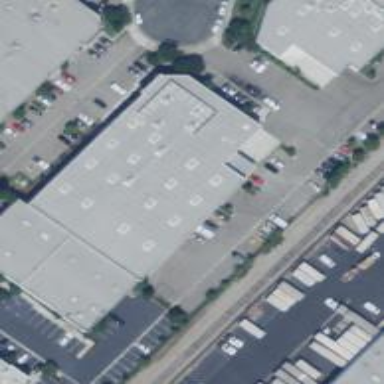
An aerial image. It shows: Commercial building.